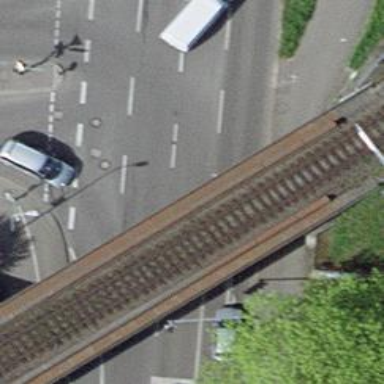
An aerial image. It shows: Viaduct bridge with single electrified railway track featuring contact line.